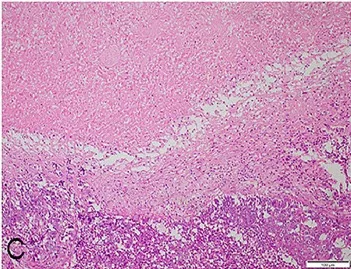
(C) Visible tumor necrosis (x100).
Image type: pathology (h&e)